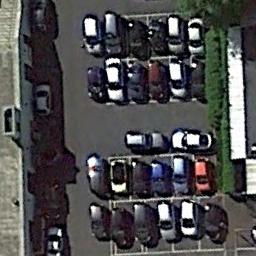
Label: parking_lot